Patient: sex M, age 51
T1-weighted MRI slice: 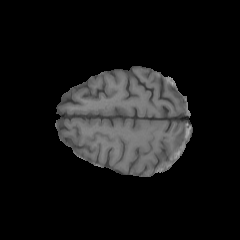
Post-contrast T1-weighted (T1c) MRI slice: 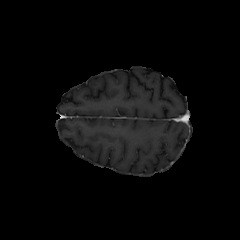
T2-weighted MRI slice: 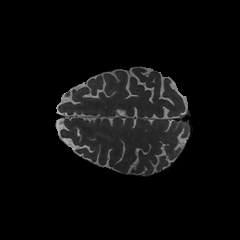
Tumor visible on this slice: no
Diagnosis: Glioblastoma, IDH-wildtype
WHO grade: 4